Question: I'm coding an Android app through Phonegap and I'm at the point of installing the Splashscreen.
I managed to install a landscape splashscreen using <URL>, but as I expected it doesn't recognize it as a landscape or portrait splashscreen, so it just displays the image, no matter the orientation of the device. How do I tell it should show the wide image when the device is in landscape and the high image when the device is in portrait mode?
I'm using:
- Eclipse
- Phonegap 1.5.0
Thanks to ghostCoder I got one step closer, but it still doesn't work.
Do I have to add something to the following code to draw the portrait images? (it still displays the landscape, no matter the orientation of the device)
'''
@Override
public void onCreate(Bundle savedInstanceState)
{
super.onCreate(savedInstanceState);
super.setIntegerProperty("splashscreen", R.drawable.splash);
super.loadUrl("file:///android_asset/www/index.html");
}
}
'''
This is how my folders look now:

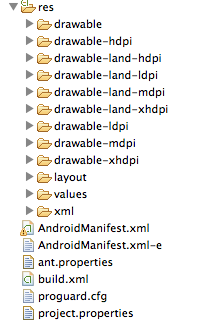
Answer: have the folder structure of the res folder like this. now u can have the splash screen of landscape in the 'land' folders and of the portrait mode in folders without land. hope this helps.